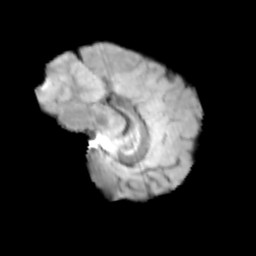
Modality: T2w
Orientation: sagittal
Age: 12
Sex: male
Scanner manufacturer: siemens
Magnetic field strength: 3 T
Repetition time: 3.8 s
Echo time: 0.07 s